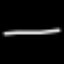
Label: line